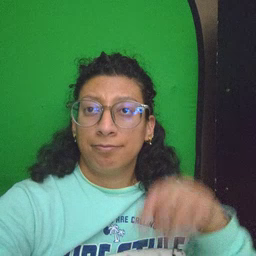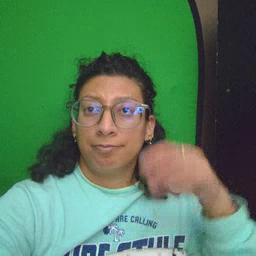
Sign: store